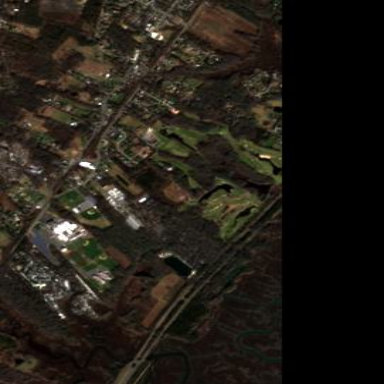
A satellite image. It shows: Golf course surrounded by greenery.